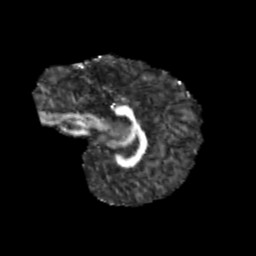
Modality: FA
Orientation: sagittal
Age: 9
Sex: female
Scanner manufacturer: siemens
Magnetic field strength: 3 T
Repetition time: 3.8 s
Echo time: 0.07 s